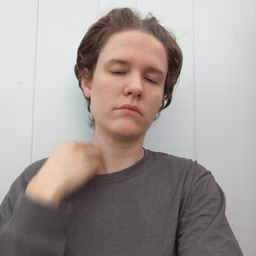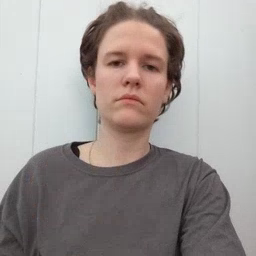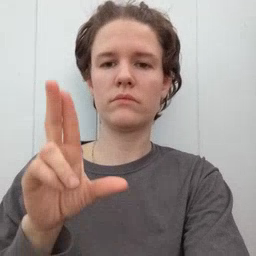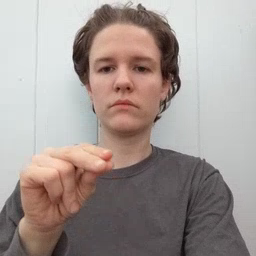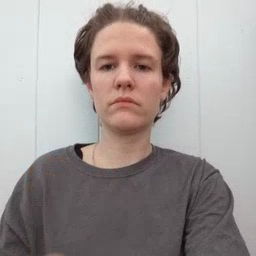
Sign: no